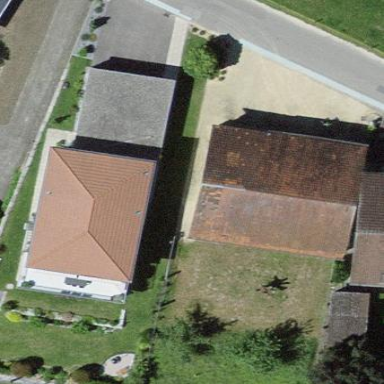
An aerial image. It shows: Barn.